Question: I have a map view for android maps api v2 in an activity that uses this sliding menu <URL>. The sliding menu works great except for on the map page. There is a black view covering the sliding menu that is the exact size of the map. This is an example with the map height set at 100dp to outline what I mean.

If I touch that view it will go away. How would I get rid of it or make it transparent? I've tried the requestTransparentRegion() trick. No dice there.
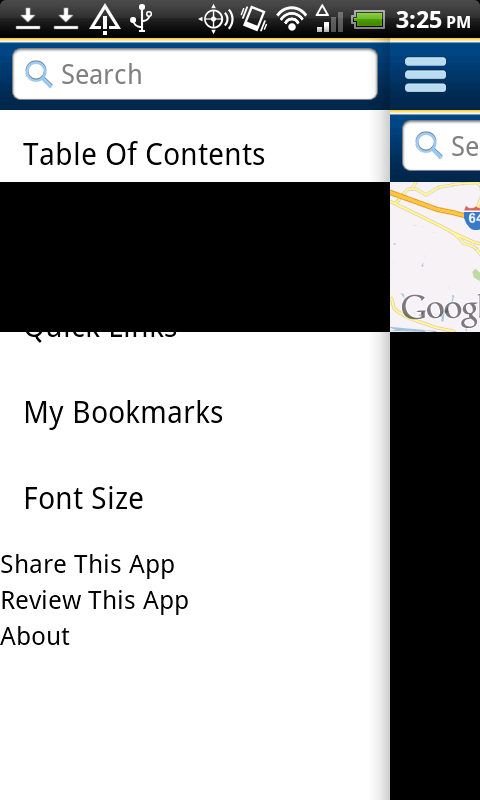
Answer: Found this stack overflow post <URL> and used this class in place of the normal map fragment.
'''
package com.myapp.gms.maps;
import android.os.Bundle;
import android.view.LayoutInflater;
import android.view.View;
import android.view.ViewGroup;
import android.view.ViewGroup.LayoutParams;
import android.widget.FrameLayout;
import com.google.android.gms.maps.SupportMapFragment;
/**
* @author btate
*/
public class TransparentSupportMapFragment extends SupportMapFragment {
public TransparentSupportMapFragment() {}
@Override
public View onCreateView(LayoutInflater inflater,
ViewGroup view,
Bundle savedInstance) {
View layout = super.onCreateView(inflater, view, savedInstance);
FrameLayout frameLayout = new FrameLayout(getActivity());
frameLayout.setBackgroundColor(
getResources().getColor(android.R.color.transparent));
((ViewGroup) layout).addView(frameLayout,
new ViewGroup.LayoutParams(
LayoutParams.MATCH_PARENT,
LayoutParams.MATCH_PARENT
)
);
return layout;
}
}
'''